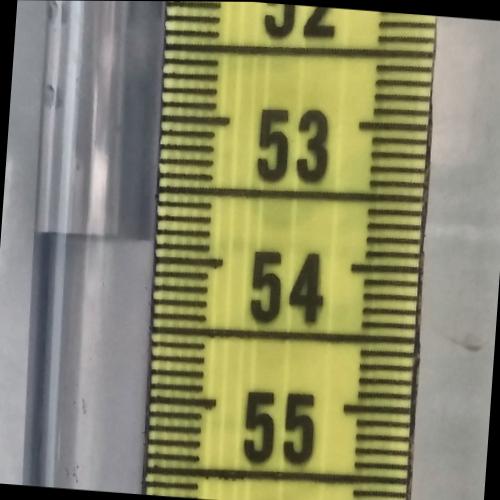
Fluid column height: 53.9 cm